Field crop: maize
Growth stage: 2
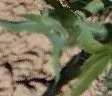
Species: maize